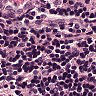
Metastatic tissue present: no